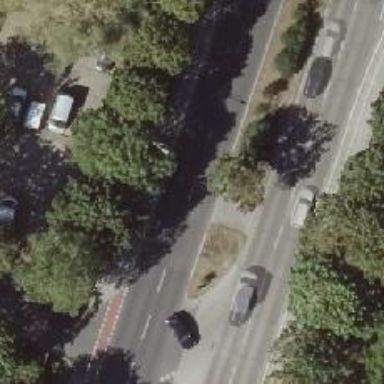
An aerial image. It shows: Uncontrolled concrete footway crossing with pedestrian island.